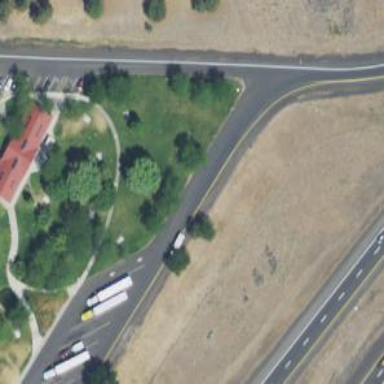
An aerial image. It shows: Asphalt road leading to service rest area.